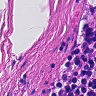
Metastatic tissue present: no